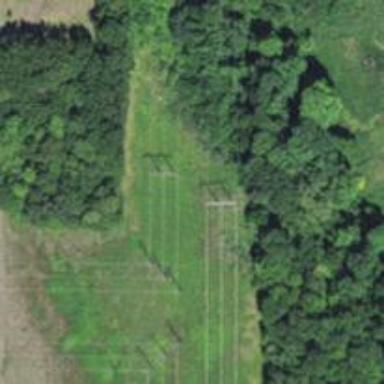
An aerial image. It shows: H-frame power tower with distinctive design.